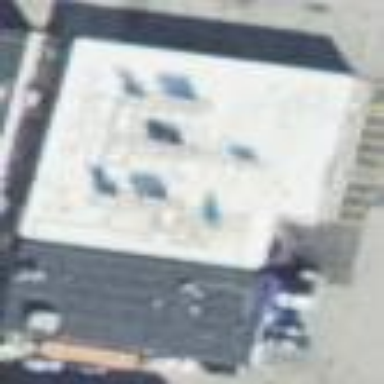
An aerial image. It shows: Building used as car repair shop.